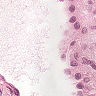
Metastatic tissue present: no